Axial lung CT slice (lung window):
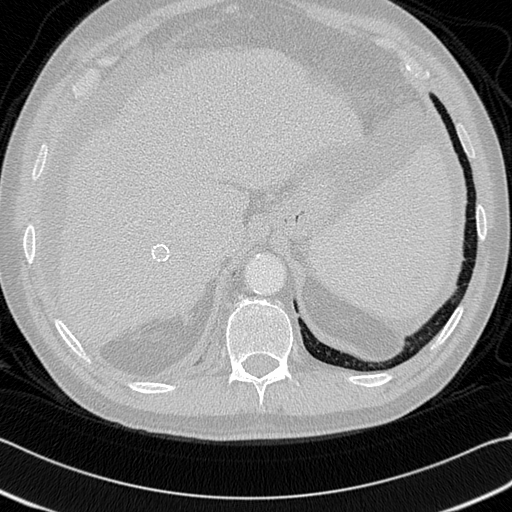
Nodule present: no